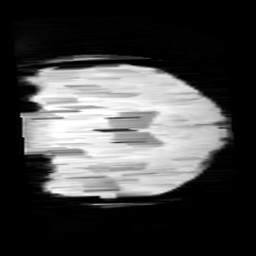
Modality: minIP
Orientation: coronal
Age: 11
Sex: female
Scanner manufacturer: siemens
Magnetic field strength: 3 T
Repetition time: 0.027 s
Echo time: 0.02 s